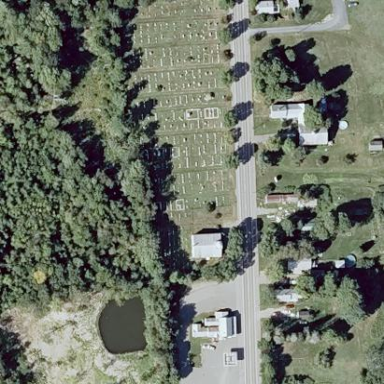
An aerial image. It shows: Cemetery.